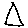
Label: triangle